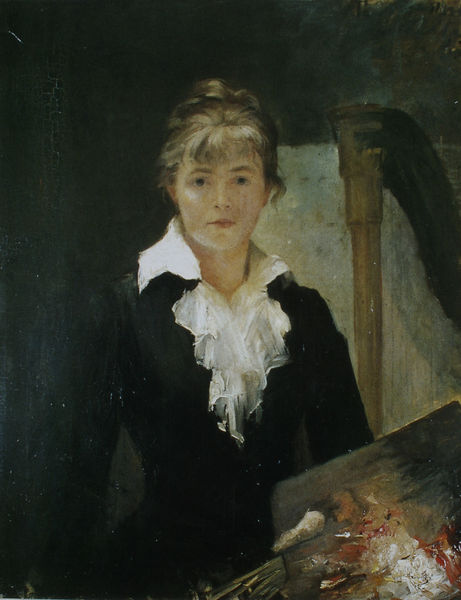
Titel: Selbstporträt mit Jabot und Palette
Künstler: Marie Bashkirtseff
Standort: Nizza
Institution: Musée des Beaux-Arts
Schlagwörter: dunkel, gemälde, schatten, weiß, mädchen, braun, brust, daumen, frau, frisur, grau, hell, hintergrund, holz, kleid, licht, mund, nase, raum, schwarz, tisch, zimmer, blick, dame, rot, blond, jacke, jung, wand, augen, bluse, falten, gesicht, kragen, mensch, spitze, bild, bildnis, instrument, portrait, porträt, öl, haare, musik, brustbild, en face, frontal, kontrast, lippen, locke, locken, pony, taille, dutt, haltung, farben, farbe, weis, essen, ernst, halstuch, pupillen, atelier, malerin, staffelei, junge frau, rüsche, rüschen, ölfarben, selbstporträt, hell dunkel, selbstbildnis, leinwand, künstlerin, malen, palette, pinsel, ölmalerei, saite, selbstportrait, halbfigurig, ponny, saiten, zupfen, volant, harfe, musikerin, schwarze jacke, jabot, farbpalette, schluppe, mischen, loken, ausdruckslos, weisse bluse, selbstporträait, iß, staffeleo, brustbilkd, ponnie